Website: bh-photo
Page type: payment
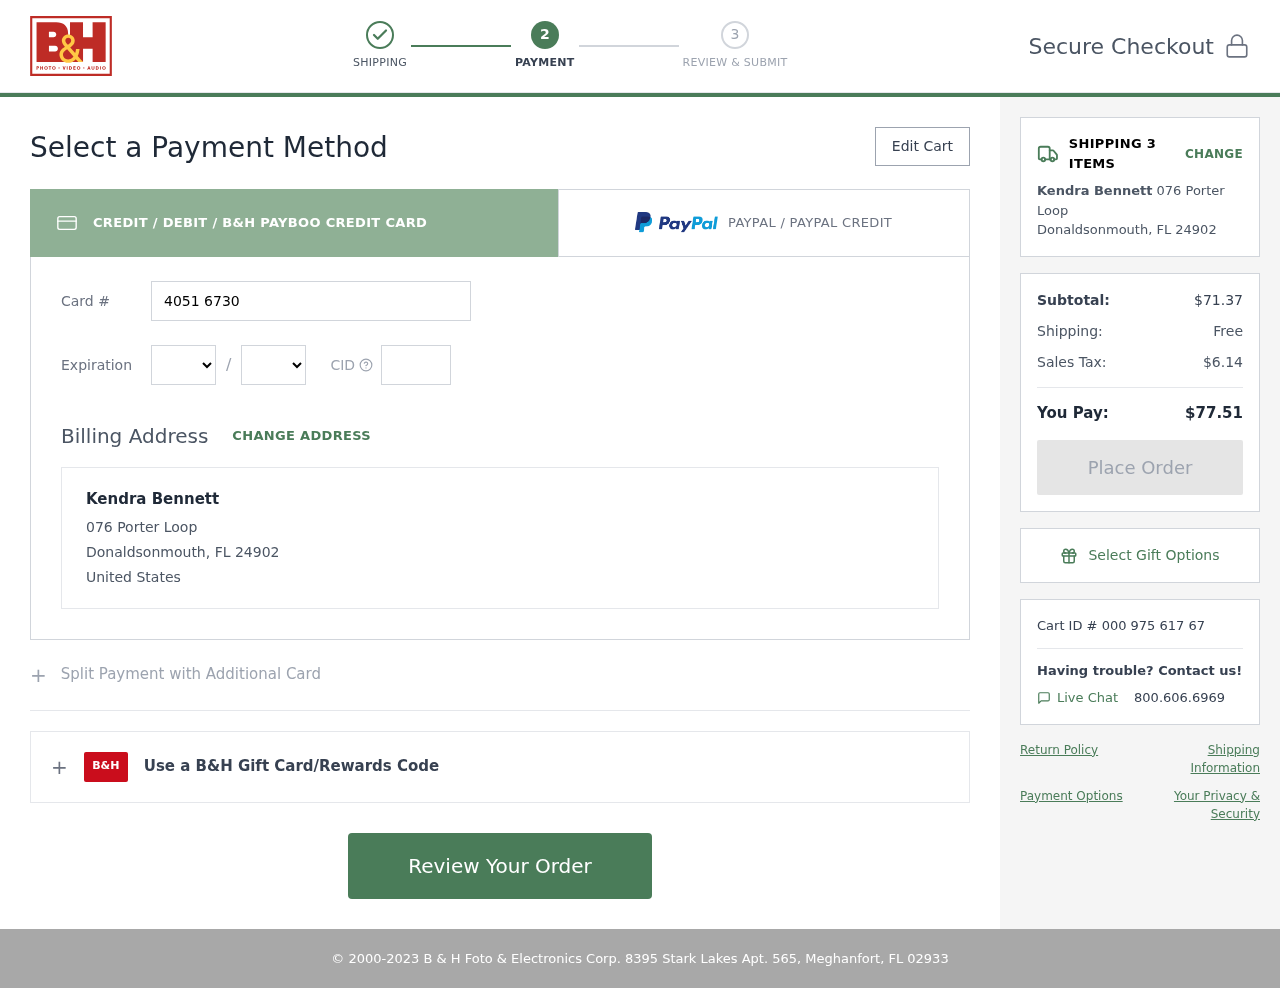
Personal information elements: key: PII_CARD_CVV
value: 106
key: PII_CARD_EXPIRY_MONTH
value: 11
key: PII_CARD_EXPIRY_YEAR
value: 29
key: PII_CARD_NUMBER
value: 4051 6730 2231 5125
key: PII_CITY_STATE_ZIP
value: Donaldsonmouth, FL 24902
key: PII_COUNTRY
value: United States
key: PII_FULLNAME
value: Kendra Bennett
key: PII_STREET
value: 076 Porter Loop
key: PII_FULLNAME2
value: Kendra Bennett
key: PII_CITY
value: Donaldsonmouth
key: PII_STATE_ABBR
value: FL
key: PII_POSTCODE
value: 24902
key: PII_POSTCODE_FULL
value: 24902
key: PII_CITY_STATE
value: Donaldsonmouth, FL
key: PII_POSTCODE_NUMERIC
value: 24902
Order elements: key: ORDER_NUM_ITEMS
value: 3
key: ORDER_SUBTOTAL
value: $71.37
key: ORDER_SHIPPING_COST
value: Free
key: ORDER_TAX
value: $6.14
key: ORDER_TOTAL
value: $77.51
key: ORDER_ID
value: Cart ID # 000 975 617 67